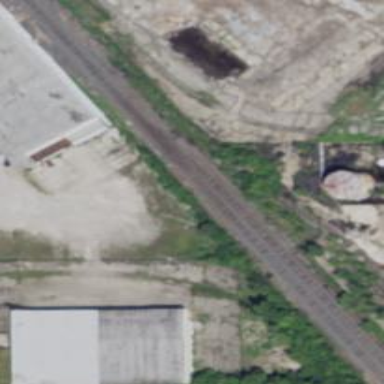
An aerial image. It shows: Railway siding with rails.